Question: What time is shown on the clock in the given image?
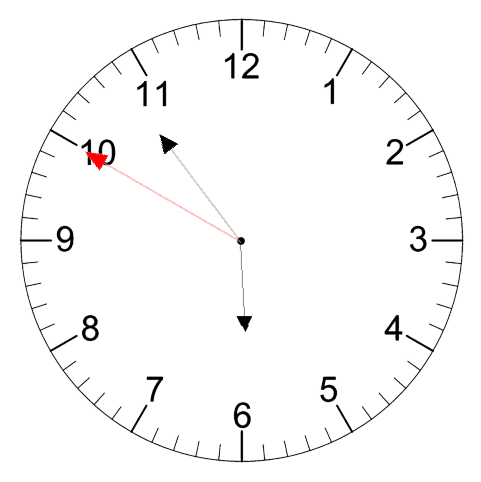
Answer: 05:53:50